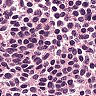
Metastatic tissue present: no